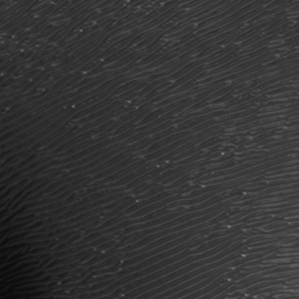
Label: frost